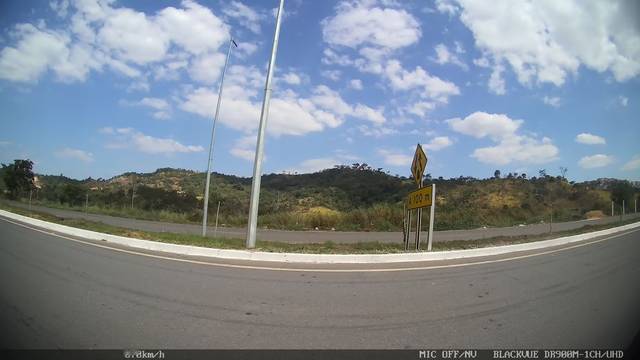
Region: Brazil
Coordinates: -19.871, -43.887